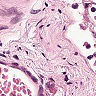
Metastatic tissue present: no